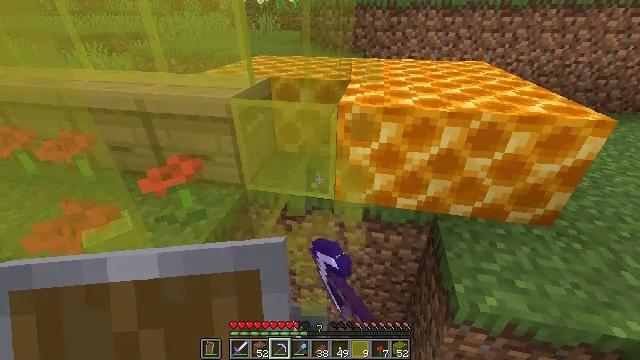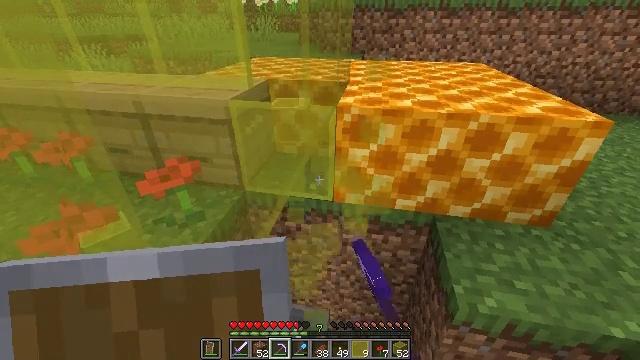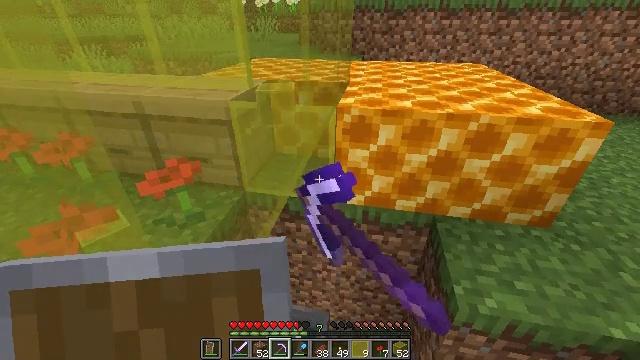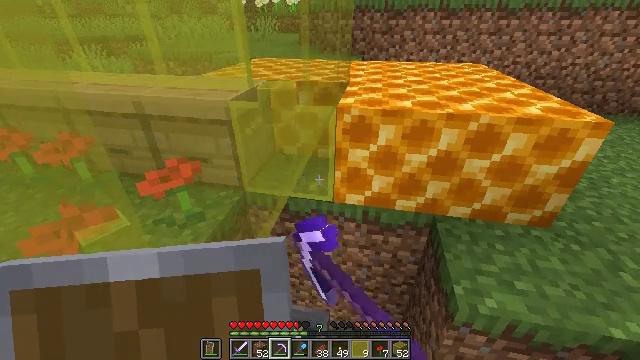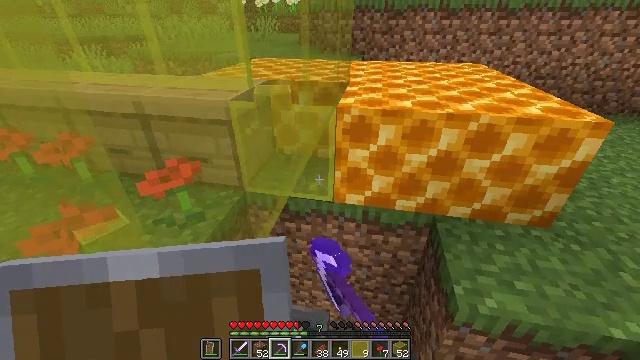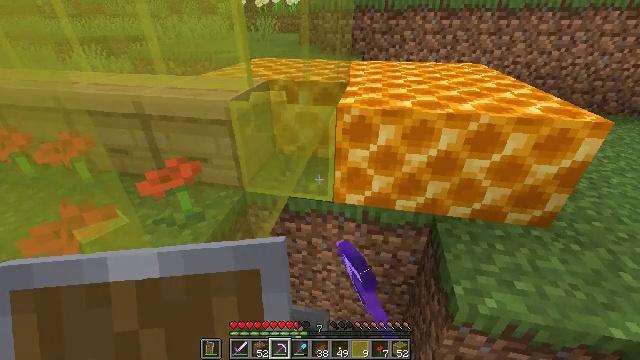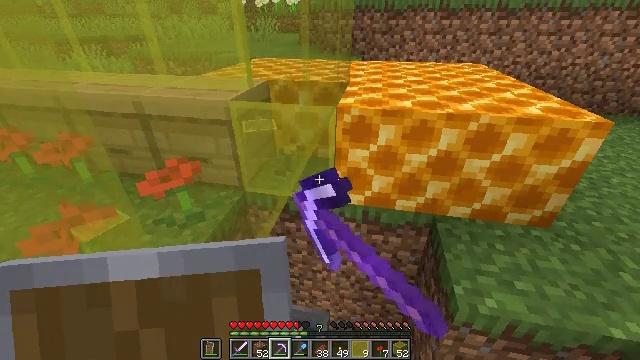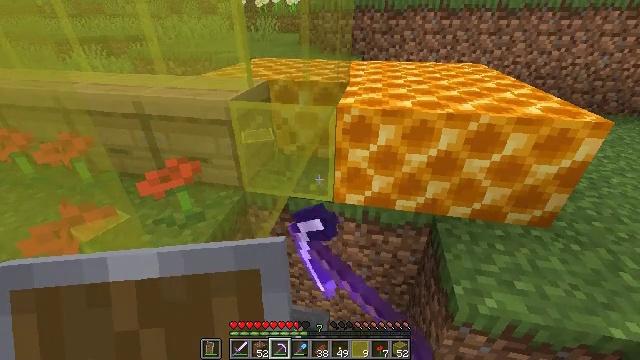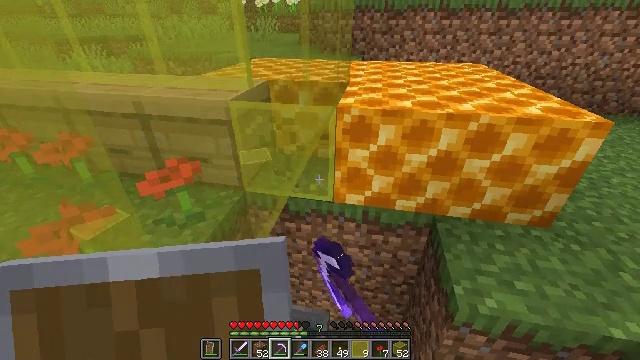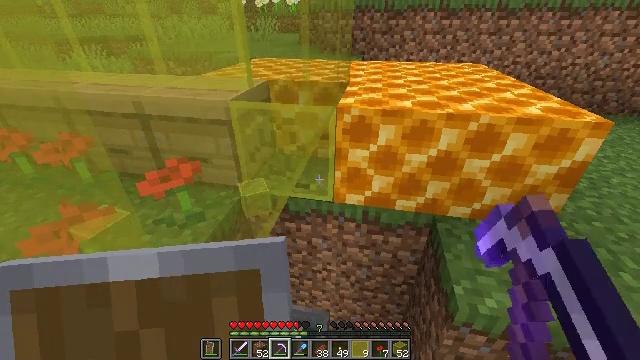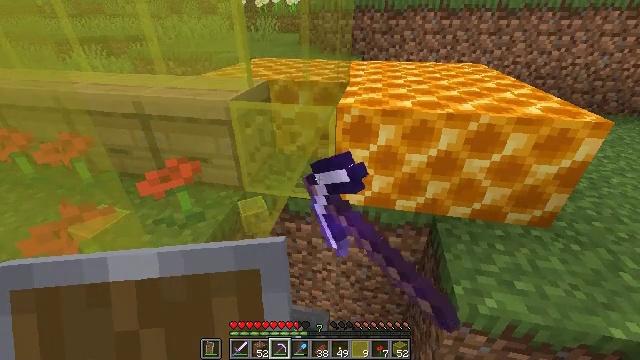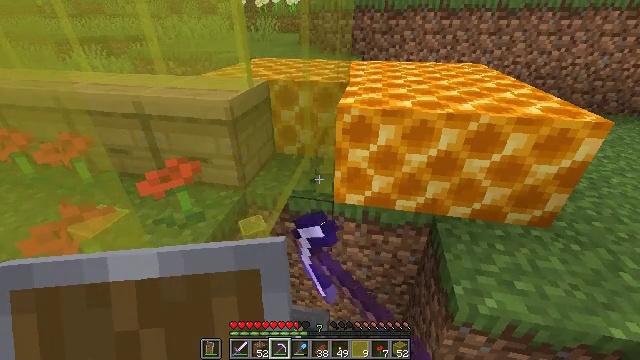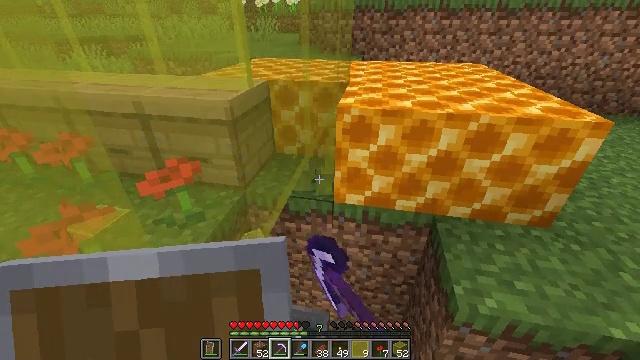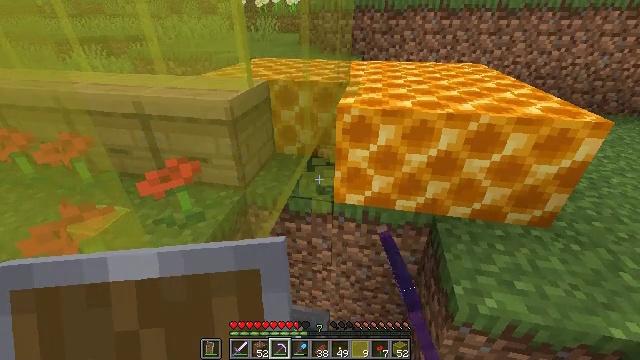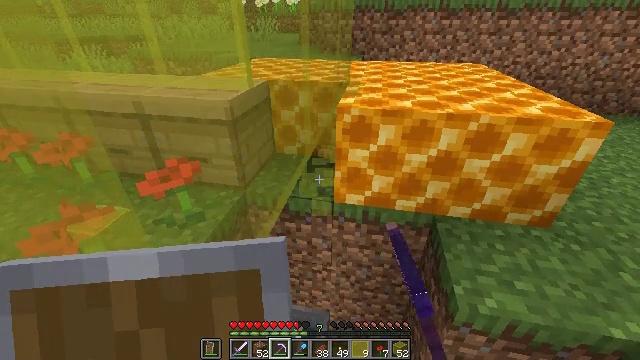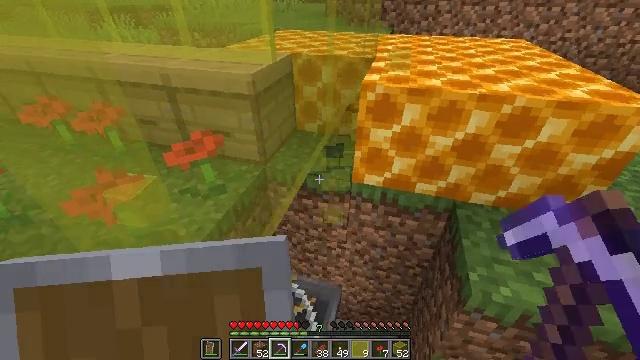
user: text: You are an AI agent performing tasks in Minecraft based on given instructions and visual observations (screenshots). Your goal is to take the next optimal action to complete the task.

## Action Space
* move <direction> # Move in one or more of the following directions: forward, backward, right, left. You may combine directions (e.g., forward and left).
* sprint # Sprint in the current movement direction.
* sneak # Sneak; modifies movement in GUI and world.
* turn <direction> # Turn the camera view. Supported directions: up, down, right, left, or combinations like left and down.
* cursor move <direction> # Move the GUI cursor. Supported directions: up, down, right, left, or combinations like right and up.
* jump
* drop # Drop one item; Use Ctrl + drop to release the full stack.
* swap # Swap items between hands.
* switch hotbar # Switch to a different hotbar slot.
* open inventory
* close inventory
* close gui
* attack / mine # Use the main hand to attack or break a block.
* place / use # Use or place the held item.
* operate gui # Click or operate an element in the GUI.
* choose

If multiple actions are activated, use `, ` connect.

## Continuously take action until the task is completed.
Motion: motion action
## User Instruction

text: Attack the yellow stained glass to gather it.
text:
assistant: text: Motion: attack / mine
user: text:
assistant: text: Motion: attack / mine
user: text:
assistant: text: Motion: attack / mine
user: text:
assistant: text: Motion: attack / mine
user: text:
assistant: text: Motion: attack / mine
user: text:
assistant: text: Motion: attack / mine
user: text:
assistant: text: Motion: attack / mine
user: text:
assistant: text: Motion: attack / mine
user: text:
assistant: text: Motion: attack / mine
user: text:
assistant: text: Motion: attack / mine
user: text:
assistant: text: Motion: attack / mine
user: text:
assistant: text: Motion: attack / mine
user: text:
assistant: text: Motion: no_op
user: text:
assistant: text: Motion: no_op
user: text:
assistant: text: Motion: turn left and down
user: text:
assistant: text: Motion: no_op